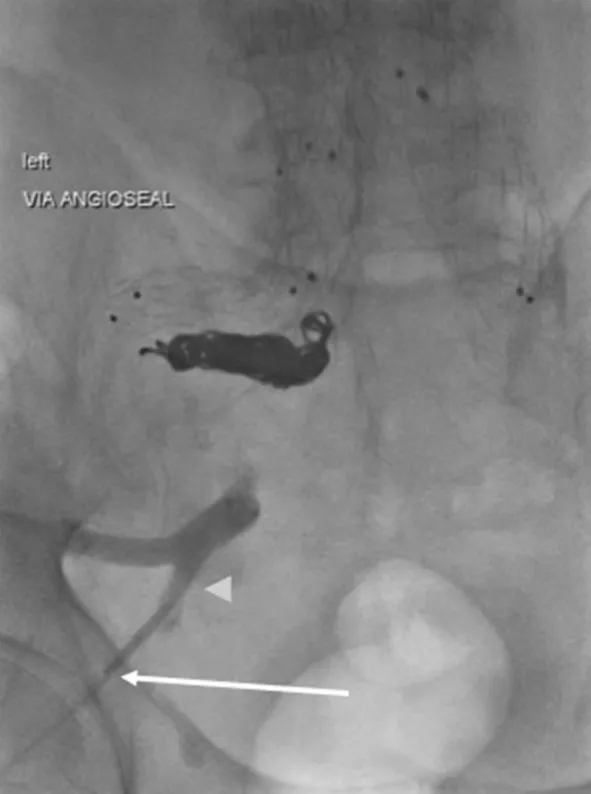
Angiogram via 4Fr dilator inserted through AngioSeal sheath (arrow) to visualise angioseal sheath tip (arrowhead).
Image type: radiology (x_ray)